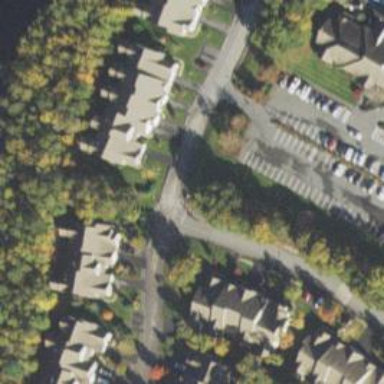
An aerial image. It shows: Road with stop sign.